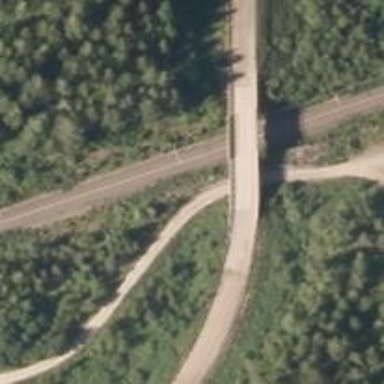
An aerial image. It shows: Unclassified road on bridge.